Question: how can i edit inputs from this ID :

i added '<a href="#/edit?data={{data.ID}}">Edit</a>' in home template and pass the id to edit.html .
how can i edit input from this ID ?
'''
<form>
<input type="text" name="subject" placeholder="name" ng-model="subject"/>
<input type="button" name="edit" ng-click="edit(data.ID)" value="Edit"/>
</form>
'''
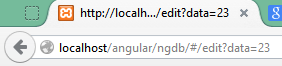
Answer: If you need to refer to 'data.ID' in the view and you have '?data=23' in your url then you should use '$location' to define it in the controller like so:
'''
app.controller('myCtrl', function($scope, $location) {
$scope.data.ID = $location.search().data
})
'''
and now it would be available to your view as 'data.ID'